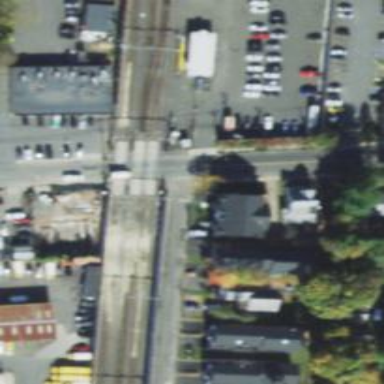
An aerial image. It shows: Railway level crossing.